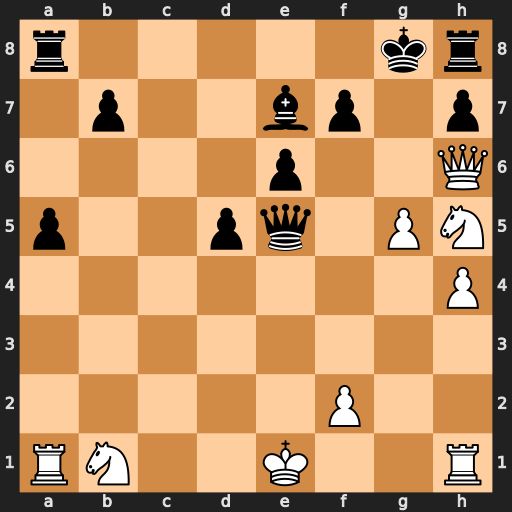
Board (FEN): r5kr/1p2bp1p/4p2Q/p2pq1PN/7P/8/5P2/RN2K2R
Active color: w
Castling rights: KQ
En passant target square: -
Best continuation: Kf1 Qxa1 Kg2